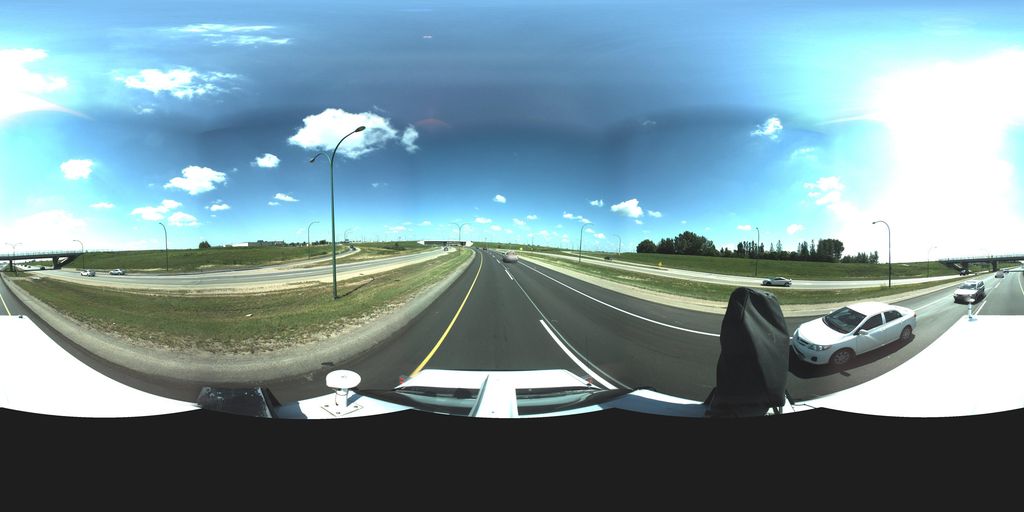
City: saskatoon